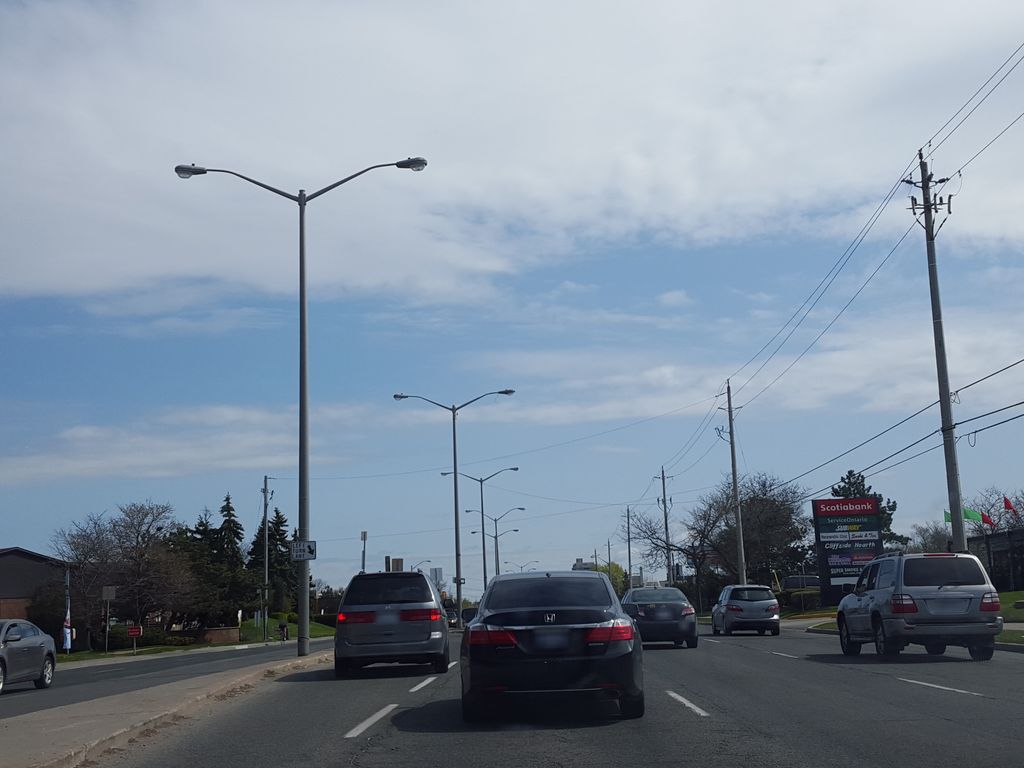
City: toronto